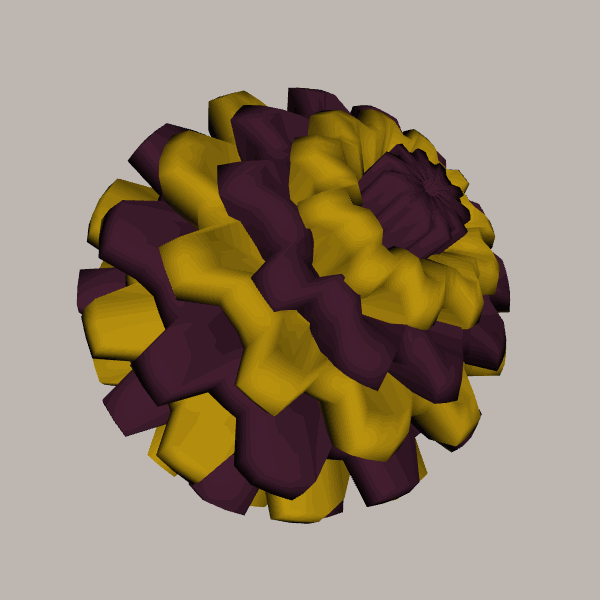
Background: light